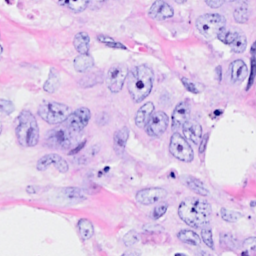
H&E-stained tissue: Breast